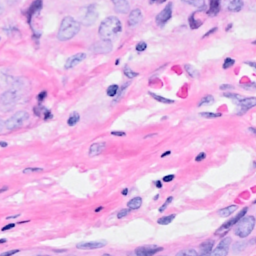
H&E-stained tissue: Breast